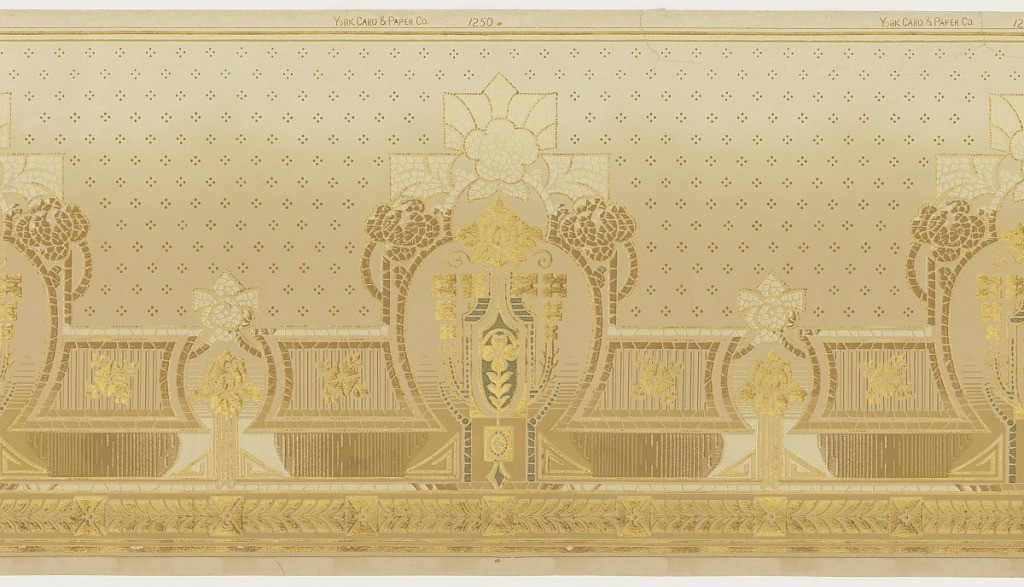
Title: Frieze
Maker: York Card & Paper Co., 1891
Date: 1905–1915
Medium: Machine-printed paper
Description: A repeating "art nouveau" design of cartouches containing flower-like abstractions. Connected by horizontal bands with geometric compartments to complementary cartouches on a ground which becomes darker towards base and has a diamond-dot pattern with horizontal bands at the top and abstracted acanthus-like band at the bottom. Printed in gold, green, beige, brown cream and white.